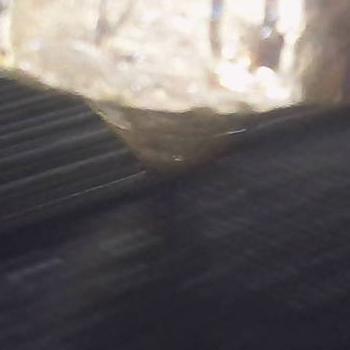
Flow rate: 178%